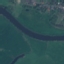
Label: River